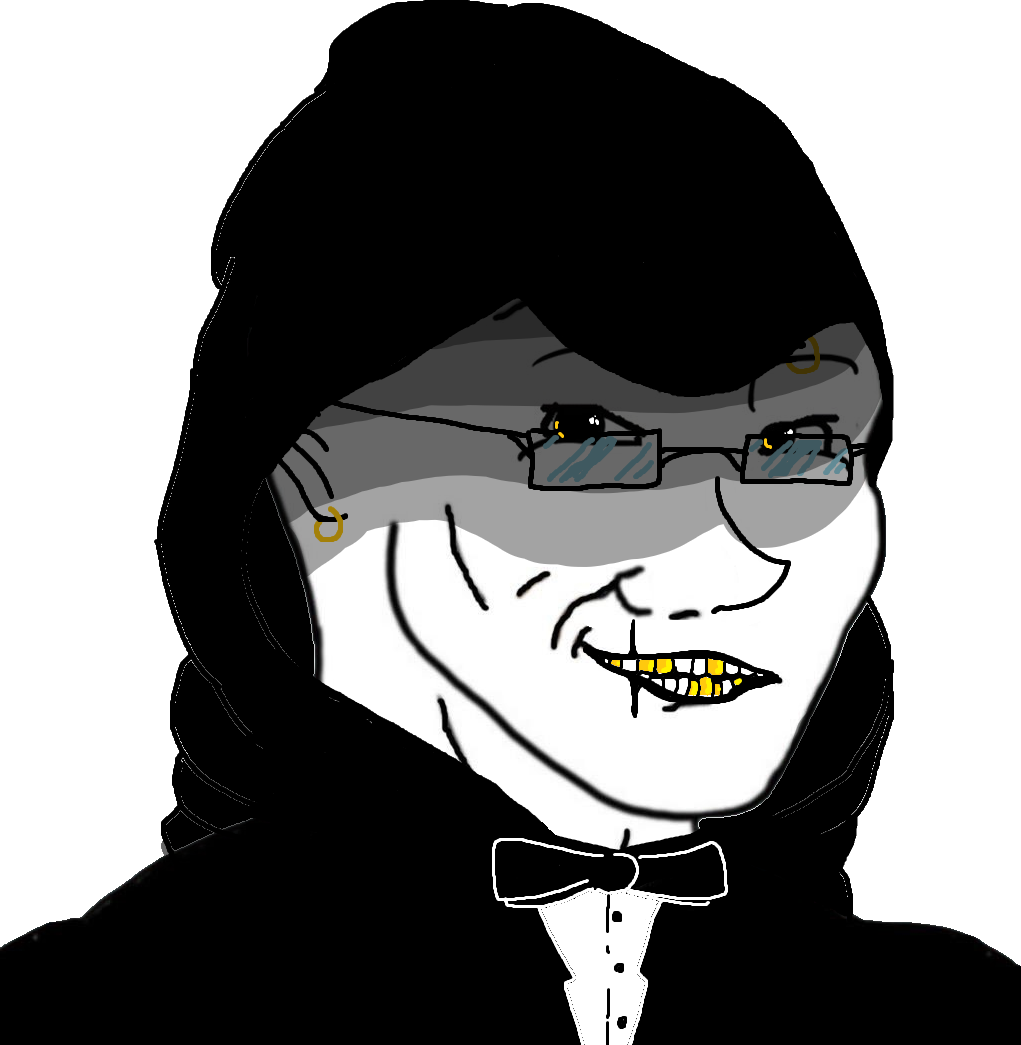
Label: 5_Smugjak